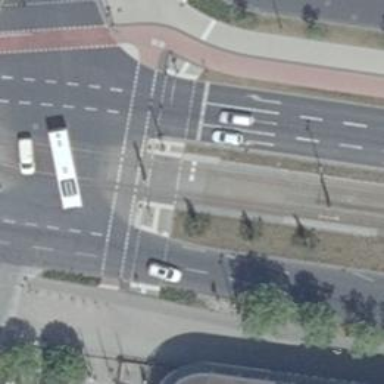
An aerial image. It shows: Railway crossing with traffic signals.